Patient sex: M
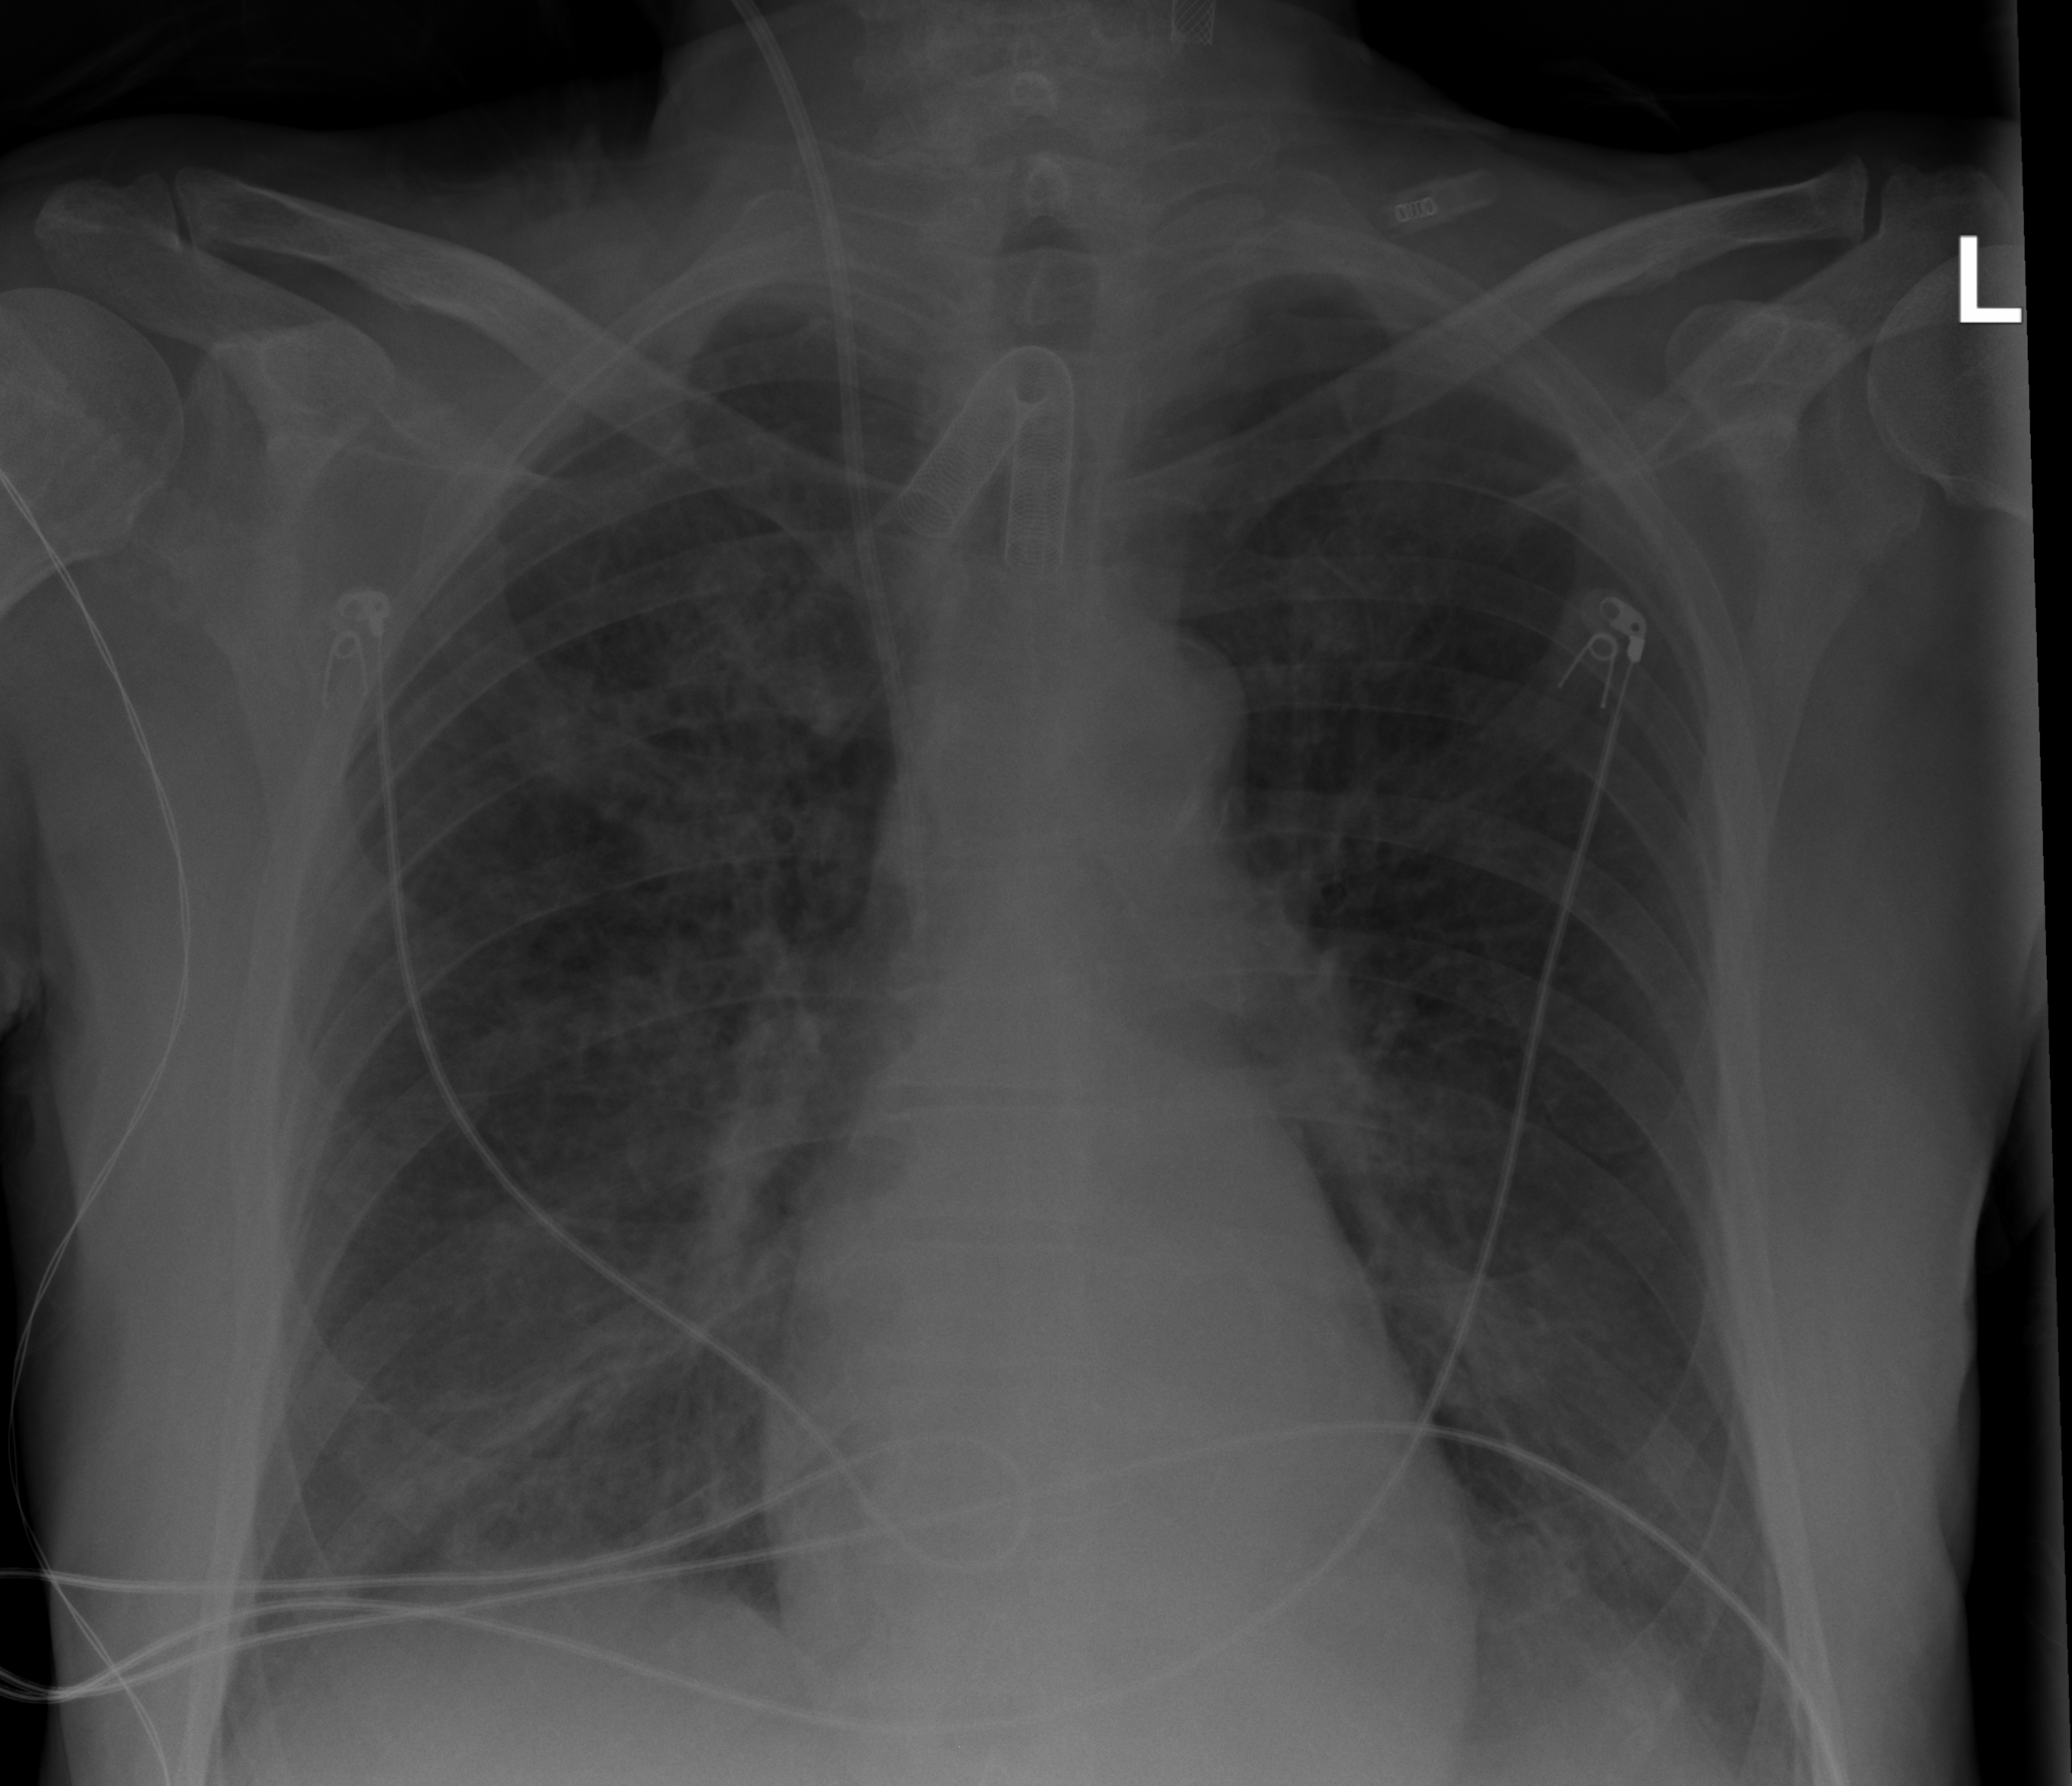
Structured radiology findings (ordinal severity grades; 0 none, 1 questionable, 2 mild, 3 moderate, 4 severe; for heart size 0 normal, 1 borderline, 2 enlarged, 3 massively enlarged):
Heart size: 0
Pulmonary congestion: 0
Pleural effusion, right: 1
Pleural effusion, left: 2
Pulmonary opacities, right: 2
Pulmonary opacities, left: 2
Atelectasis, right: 0
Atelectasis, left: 0